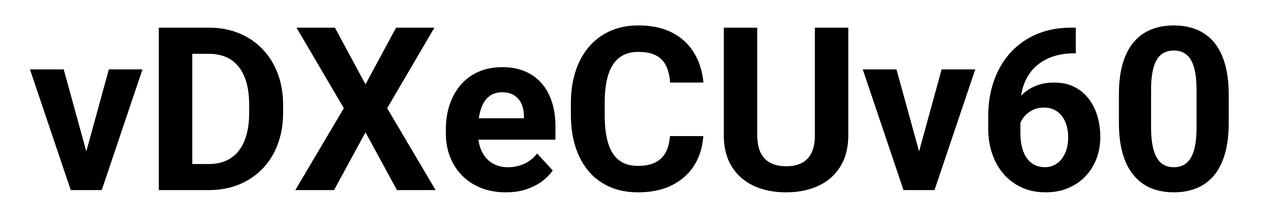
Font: Roboto_Bold